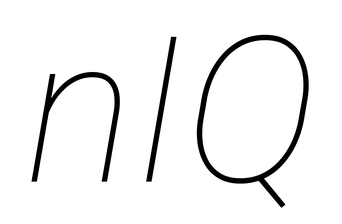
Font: Roboto-Italic_Thin_Italic